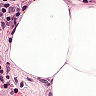
Metastatic tissue present: no